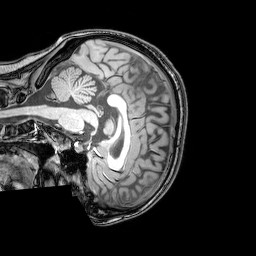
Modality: T1w
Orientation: sagittal
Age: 24
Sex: female
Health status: healthy
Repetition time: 0.081 s
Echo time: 0.037 s